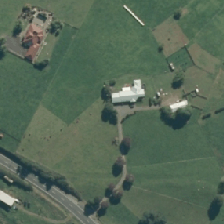
Land cover: urban_build_up